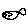
Label: fish